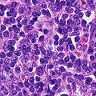
Metastatic tissue present: no